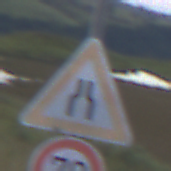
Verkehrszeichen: VerengteFahrbahn
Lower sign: Geschwindigkeit70
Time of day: SunriseSunset
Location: Outdoor (Nature)
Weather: PartlyCloudy
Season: NotSpecified
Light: Natural